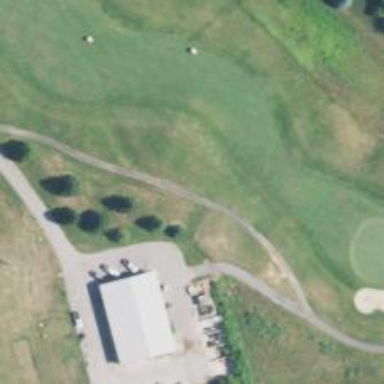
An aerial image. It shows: Pathway for golfing.